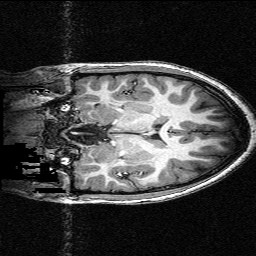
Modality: T1w
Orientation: coronal
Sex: female